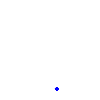
Particle: proton